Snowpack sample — Loveland Pass, Silver Plume, Colorado, USA (2/11/26, 12:00 PM MST)
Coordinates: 39.663, -105.886
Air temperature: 35 °F
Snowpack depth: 82 cm
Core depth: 40 cm
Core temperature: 23 °F
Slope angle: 13°, slope face: 12°
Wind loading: high
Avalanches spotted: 1
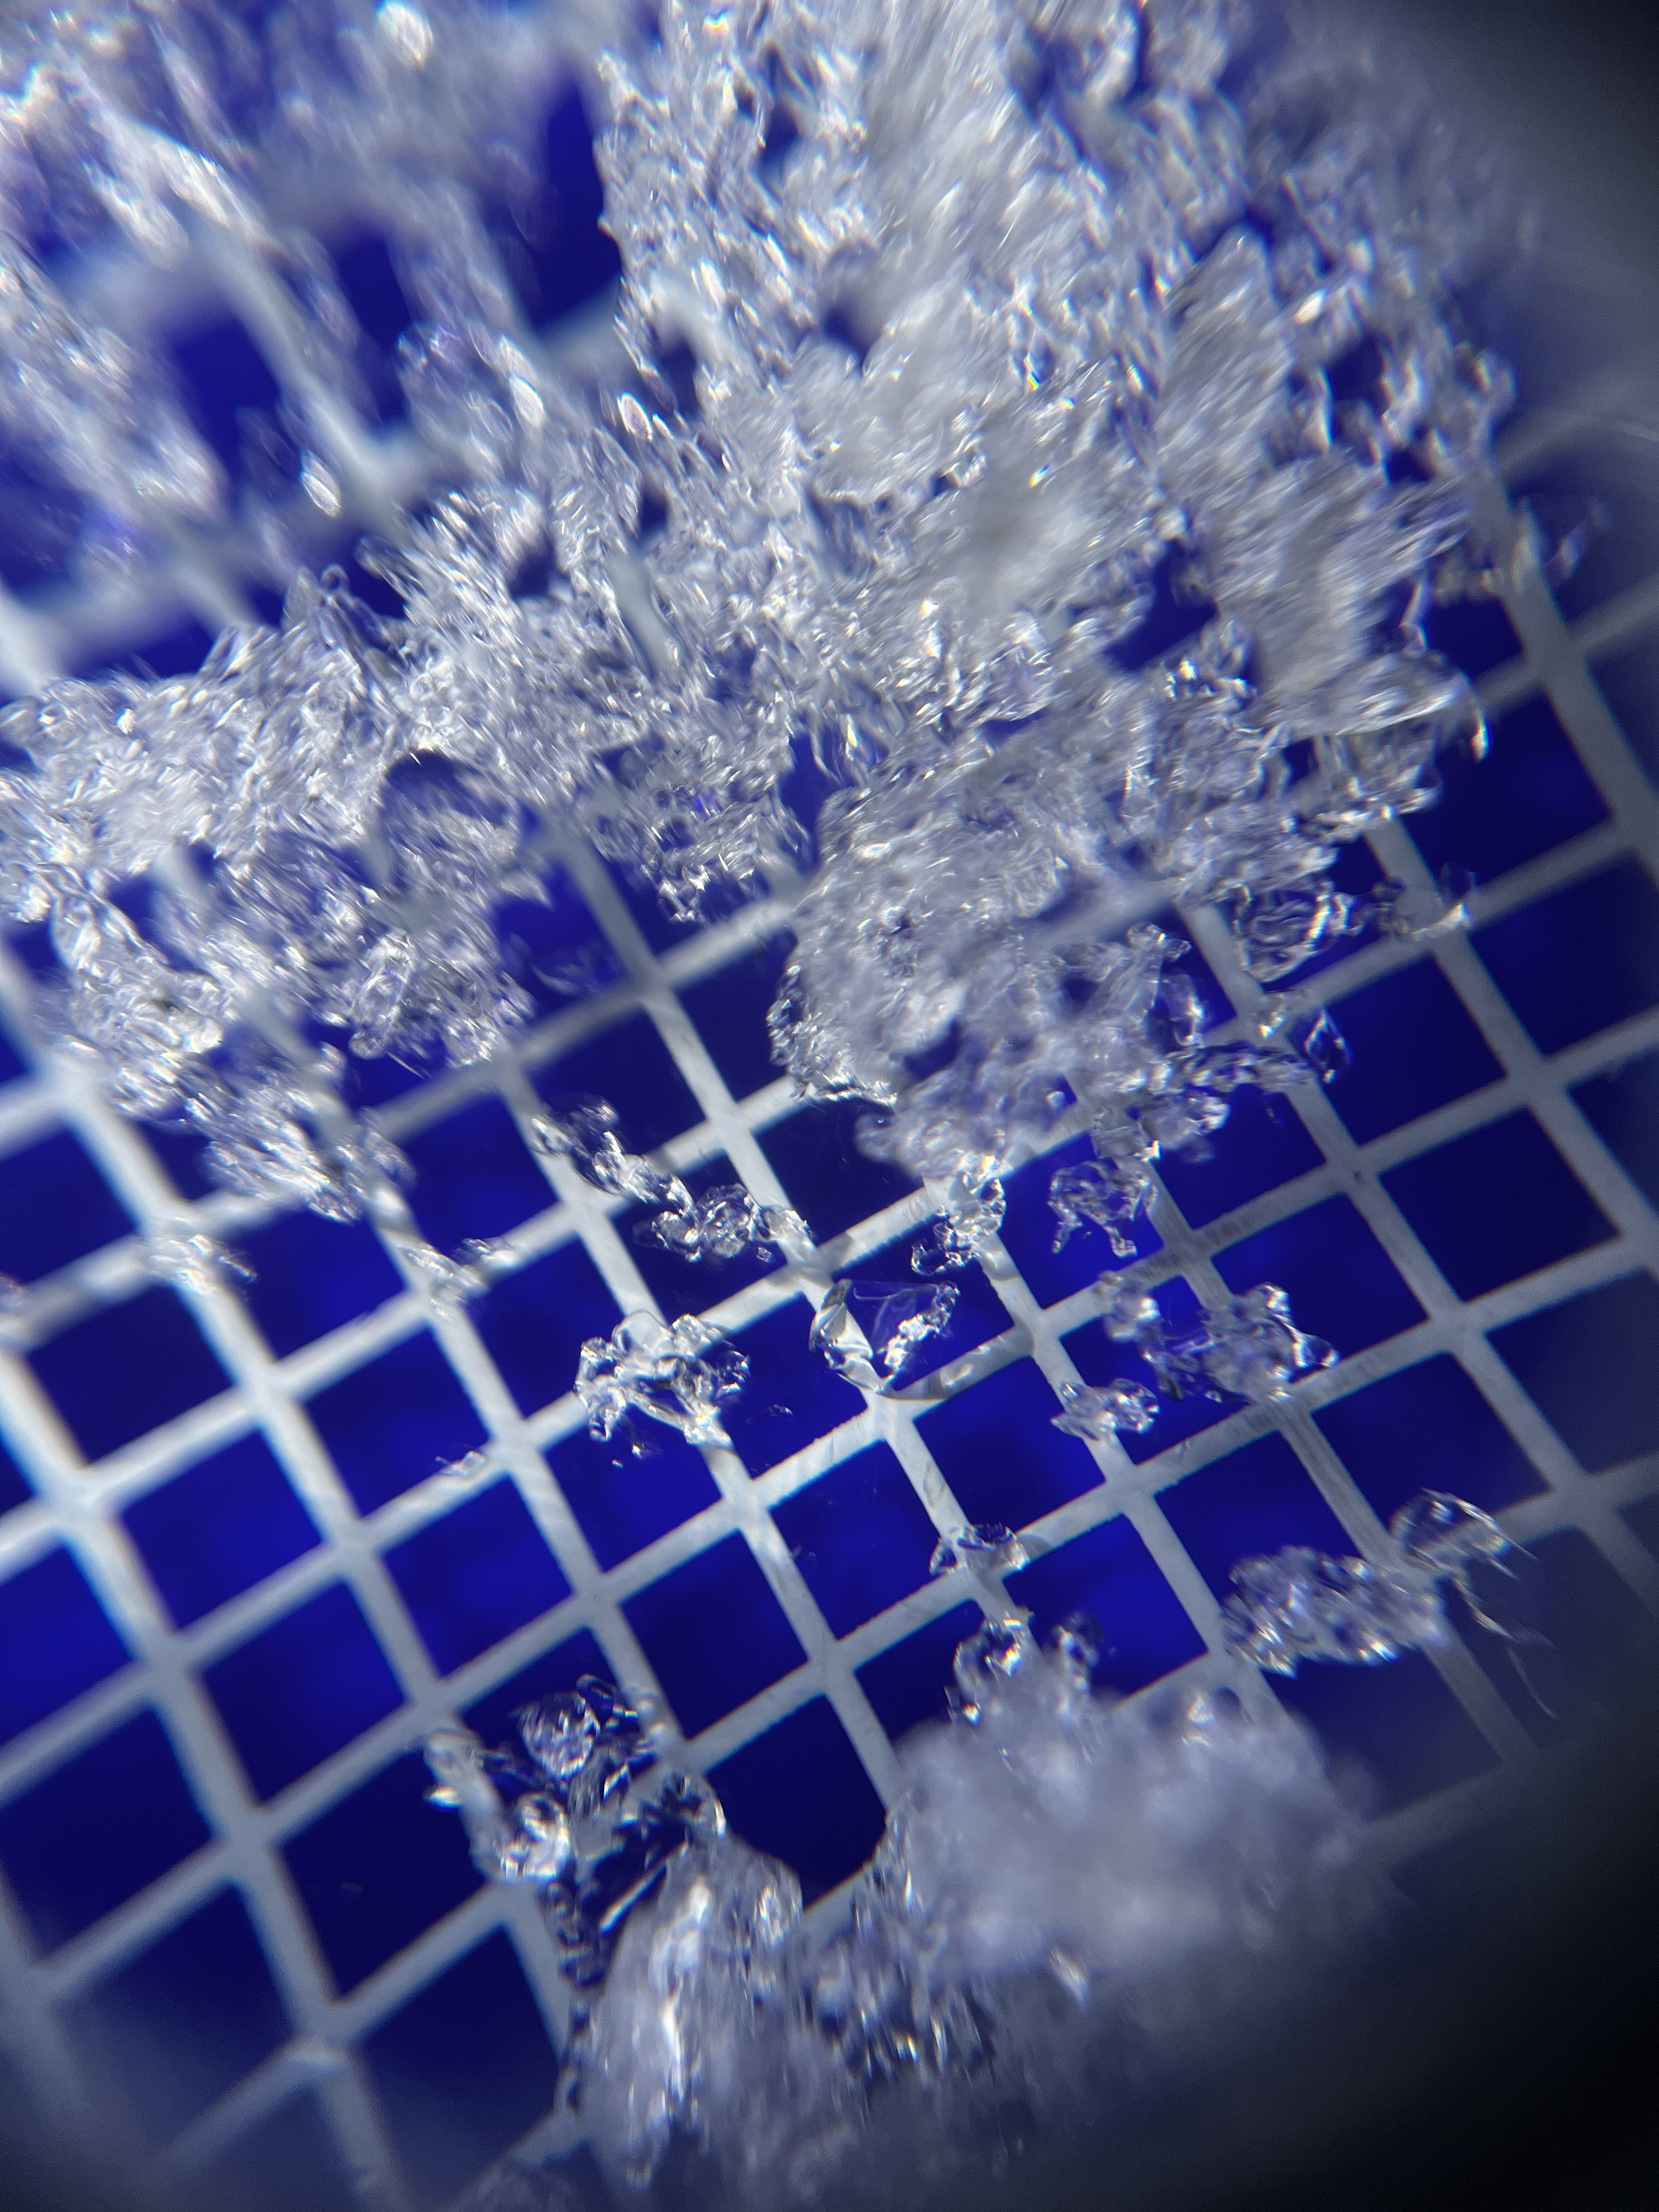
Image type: magnified_profile
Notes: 1 small avalanche spotted on the north side of the bowl, lots of wind loading